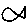
Label: fish